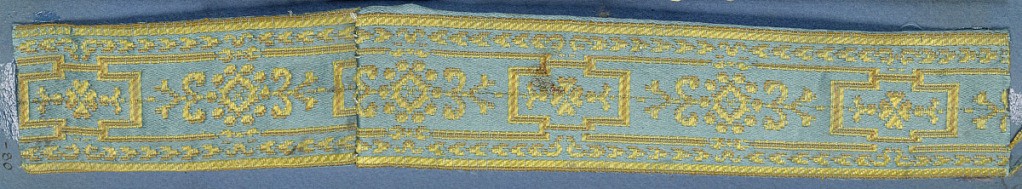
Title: Trimming
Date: ca. 1820
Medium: silk Technique: woven
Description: Trimming fragment in a design of a Greek motif in yellow on a blue ground.